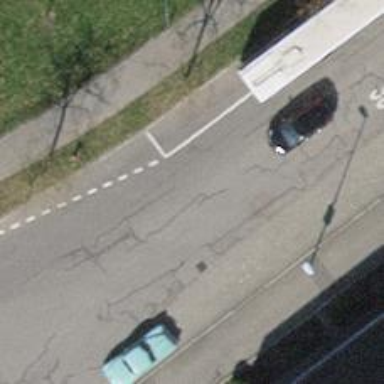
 there is sidewalk. The parking lane on the right side is parallel."